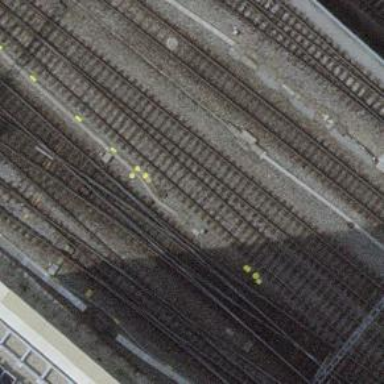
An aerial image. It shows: Rail siding with electrified contact lines.